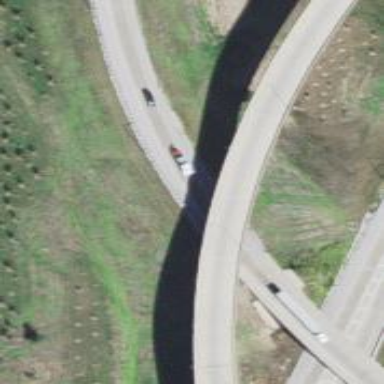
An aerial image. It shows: Bridge over motorway_link.